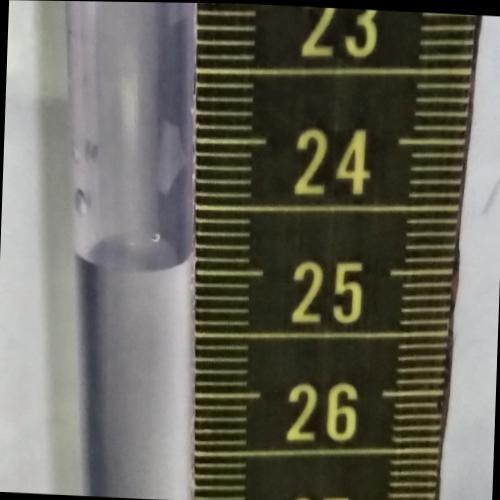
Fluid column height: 24.9 cm